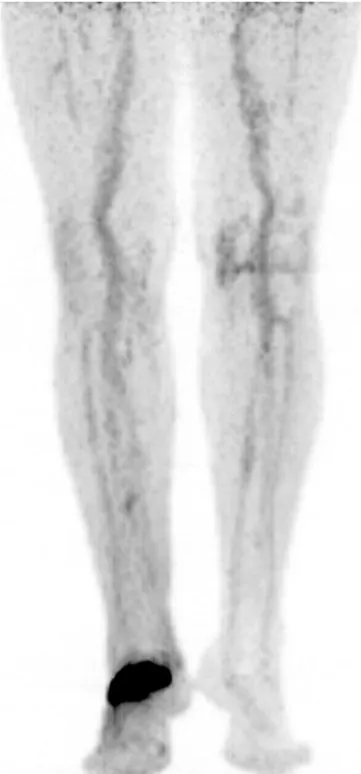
Photographic documentation and positron emission imaging at second relapse of ALCL.
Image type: radiology (pet)